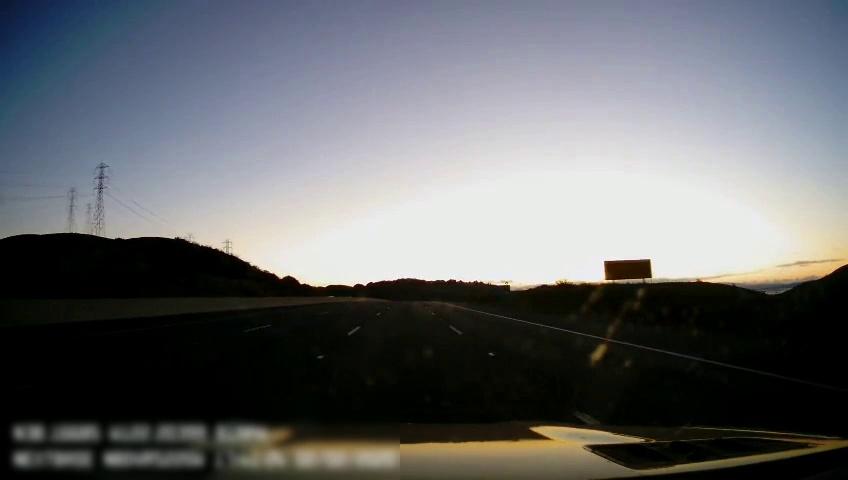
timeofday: Dusk/Dawn/Twilight
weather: Sunny
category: Drivable Space
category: Lanes | Alternate Lane
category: Lanes | Current Lane
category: Lanes | Current Lane
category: Lanes | Alternate Lane
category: Lanes | Alternate Lane
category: Traffic | Signs
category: Traffic | Signs